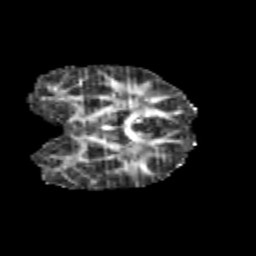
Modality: FA
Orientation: coronal
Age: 9
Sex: female
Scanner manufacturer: siemens
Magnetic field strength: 3 T
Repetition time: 3.8 s
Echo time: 0.07 s